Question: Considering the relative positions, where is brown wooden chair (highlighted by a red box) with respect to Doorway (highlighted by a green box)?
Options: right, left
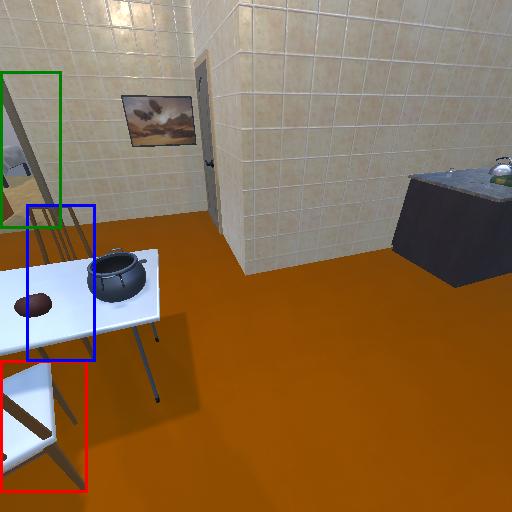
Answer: right